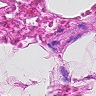
Metastatic tissue present: no